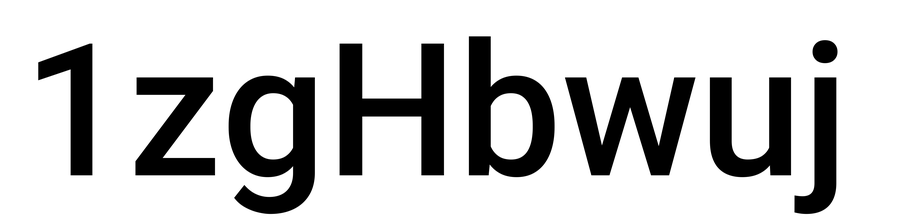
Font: Roboto_Medium